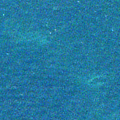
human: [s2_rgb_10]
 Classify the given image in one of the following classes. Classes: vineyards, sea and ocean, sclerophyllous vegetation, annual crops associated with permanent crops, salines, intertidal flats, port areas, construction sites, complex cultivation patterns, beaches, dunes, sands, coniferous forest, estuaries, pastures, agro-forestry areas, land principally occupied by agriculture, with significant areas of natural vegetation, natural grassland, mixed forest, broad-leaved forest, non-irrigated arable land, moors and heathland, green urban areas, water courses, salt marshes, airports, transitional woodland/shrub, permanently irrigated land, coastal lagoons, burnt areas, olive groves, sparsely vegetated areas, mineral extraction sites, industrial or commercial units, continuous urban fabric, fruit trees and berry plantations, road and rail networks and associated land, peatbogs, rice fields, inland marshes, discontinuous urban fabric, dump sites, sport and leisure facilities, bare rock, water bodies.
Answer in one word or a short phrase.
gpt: sea and ocean